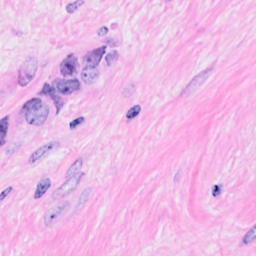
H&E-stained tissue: Breast